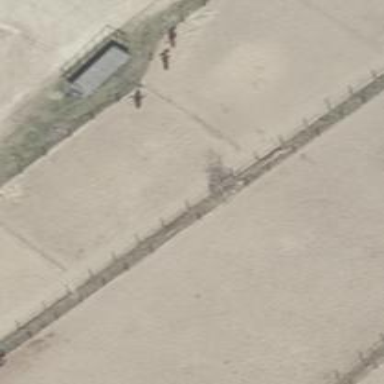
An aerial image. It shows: Meadow with equestrian pitch surrounded by fence.